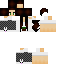
A female human skin with medium skin, wearing brown long hair dressed in a blue tshirt and brown skirt, featuring a closed mouth.